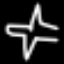
Label: airplane